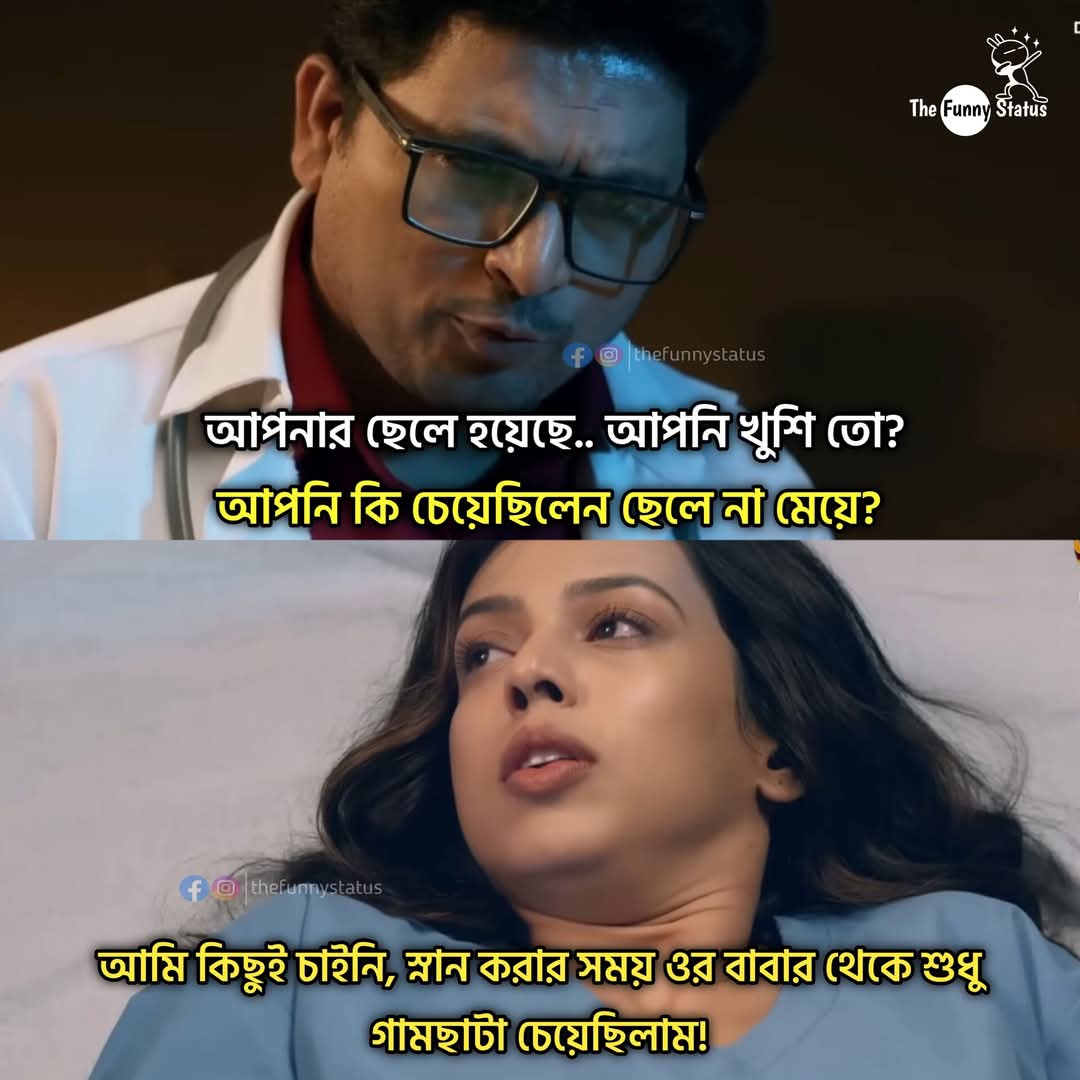
Text: আপনার ছেলে হয়েছে.. আপনি খুশি তো?
আপনি কি চেয়েছিলেন ছেলে না মেয়ে?
আমি কিছুই চাইনি, স্নান করার সময় ওর বাবার থেকে শুধু গামছাটা চেয়েছিলাম!
Label: Non Hate